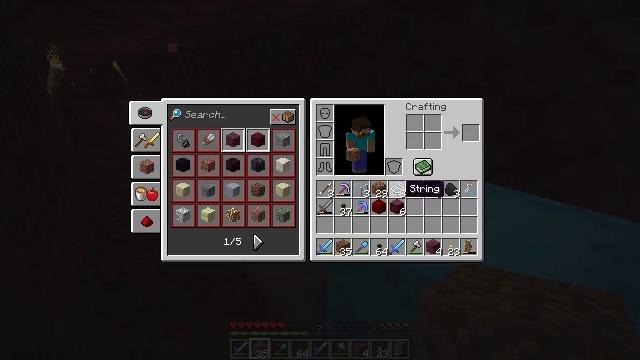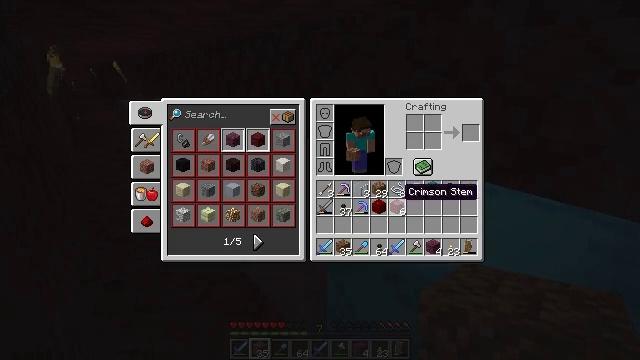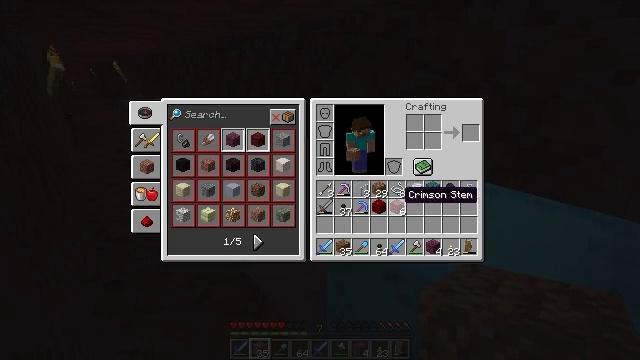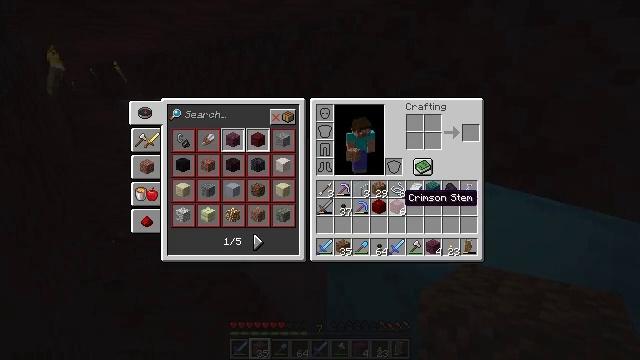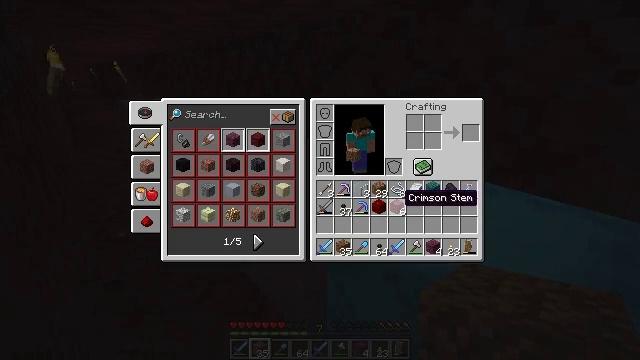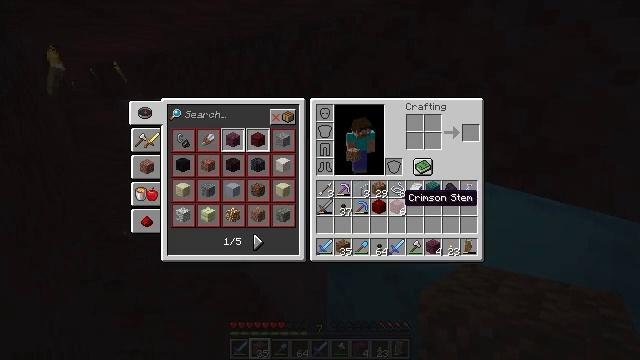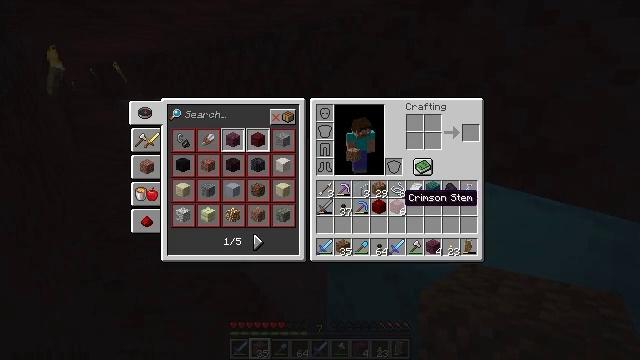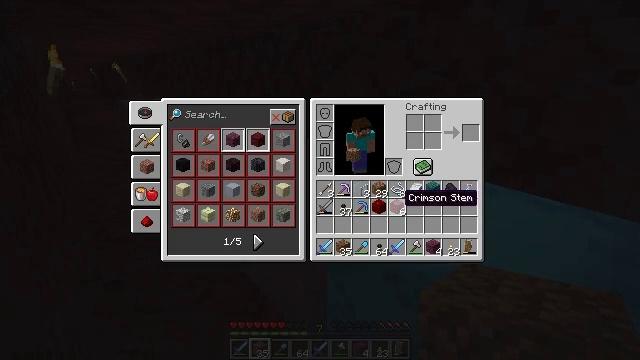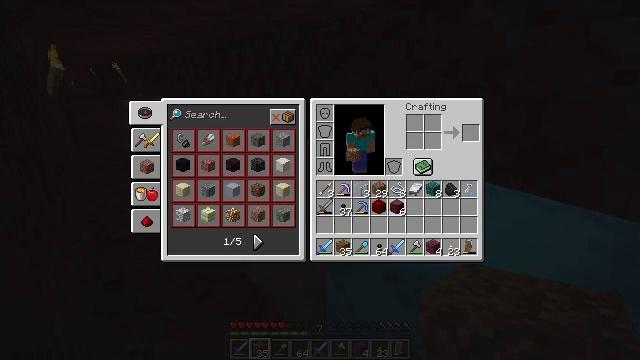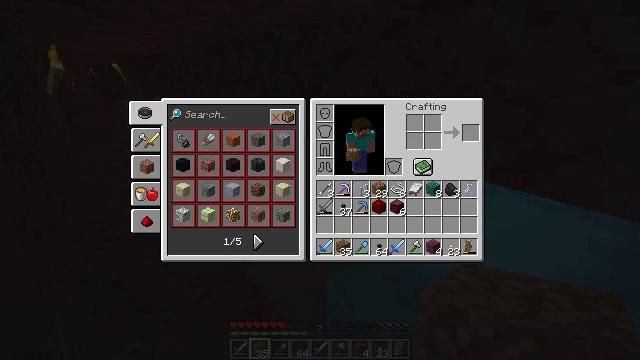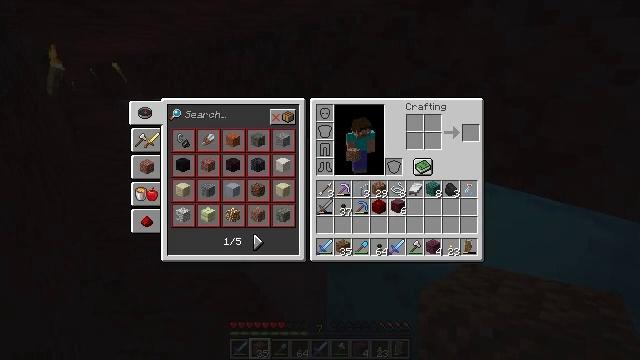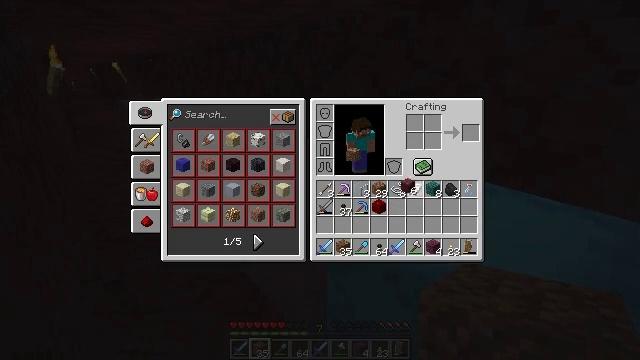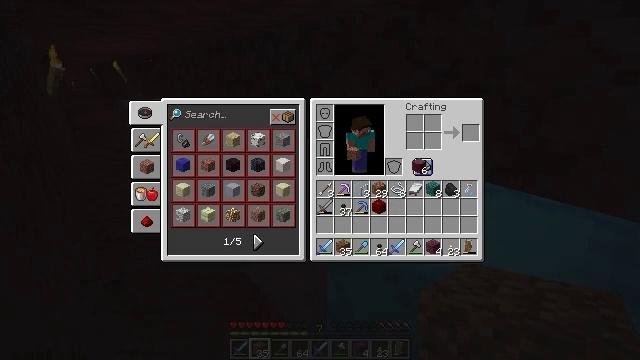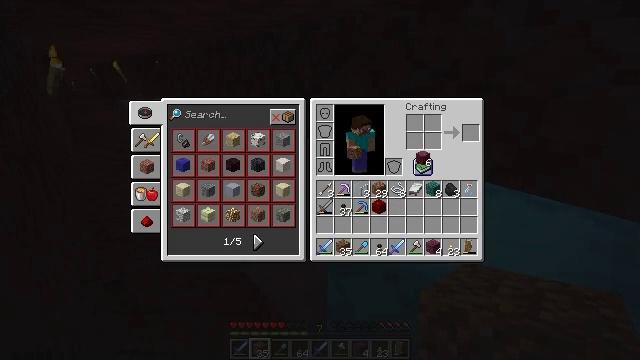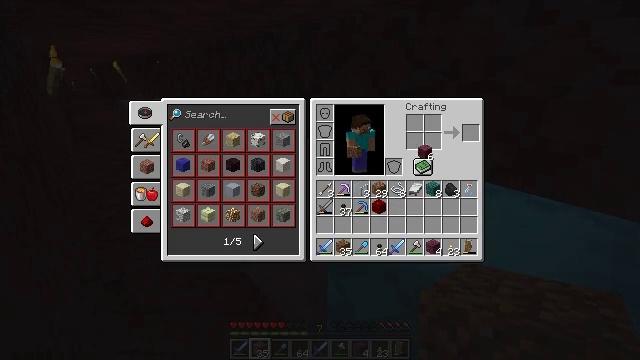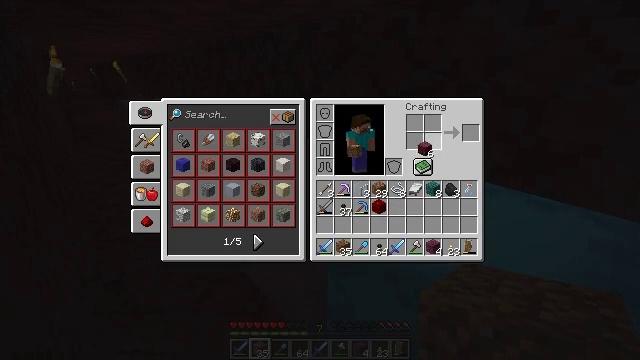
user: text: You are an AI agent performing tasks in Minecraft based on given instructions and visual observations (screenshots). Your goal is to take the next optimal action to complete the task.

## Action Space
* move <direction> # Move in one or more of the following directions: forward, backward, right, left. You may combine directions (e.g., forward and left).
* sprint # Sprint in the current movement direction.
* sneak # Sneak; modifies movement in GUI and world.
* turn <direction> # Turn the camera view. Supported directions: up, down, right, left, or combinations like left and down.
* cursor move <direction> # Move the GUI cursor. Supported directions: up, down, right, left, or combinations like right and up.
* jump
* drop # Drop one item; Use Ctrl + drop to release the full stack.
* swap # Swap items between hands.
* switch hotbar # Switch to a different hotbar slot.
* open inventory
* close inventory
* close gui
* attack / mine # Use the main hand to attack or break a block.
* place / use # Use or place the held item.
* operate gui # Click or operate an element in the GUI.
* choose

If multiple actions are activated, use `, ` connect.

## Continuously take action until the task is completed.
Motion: motion action
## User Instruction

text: Use crimson stems to create crimson planks.
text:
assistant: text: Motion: no_op
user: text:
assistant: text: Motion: no_op
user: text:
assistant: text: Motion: no_op
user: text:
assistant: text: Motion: no_op
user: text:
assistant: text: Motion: no_op
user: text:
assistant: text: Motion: no_op
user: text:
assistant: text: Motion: no_op
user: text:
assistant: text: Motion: operate gui
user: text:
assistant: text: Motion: operate gui
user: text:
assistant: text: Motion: operate gui
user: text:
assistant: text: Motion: cursor move right and up
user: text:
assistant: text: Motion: cursor move right and up
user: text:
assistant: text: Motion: cursor move up
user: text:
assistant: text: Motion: no_op
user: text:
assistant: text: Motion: no_op
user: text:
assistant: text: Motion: no_op
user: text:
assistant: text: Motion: no_op
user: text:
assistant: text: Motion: no_op
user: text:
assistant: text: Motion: no_op
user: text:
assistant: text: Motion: no_op
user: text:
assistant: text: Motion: no_op
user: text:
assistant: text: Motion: no_op
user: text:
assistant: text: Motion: no_op
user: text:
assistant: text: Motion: operate gui
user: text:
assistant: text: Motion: operate gui
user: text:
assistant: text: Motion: operate gui
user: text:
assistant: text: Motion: no_op
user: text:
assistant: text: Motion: no_op
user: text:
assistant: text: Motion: no_op
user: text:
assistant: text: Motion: no_op